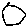
Label: hexagon